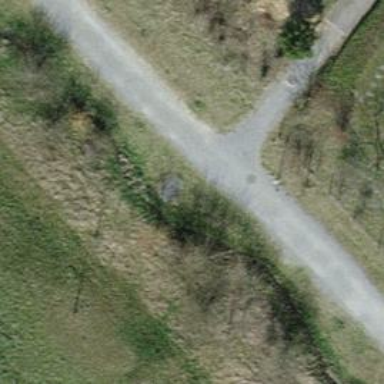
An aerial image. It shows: Paved residential road.